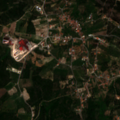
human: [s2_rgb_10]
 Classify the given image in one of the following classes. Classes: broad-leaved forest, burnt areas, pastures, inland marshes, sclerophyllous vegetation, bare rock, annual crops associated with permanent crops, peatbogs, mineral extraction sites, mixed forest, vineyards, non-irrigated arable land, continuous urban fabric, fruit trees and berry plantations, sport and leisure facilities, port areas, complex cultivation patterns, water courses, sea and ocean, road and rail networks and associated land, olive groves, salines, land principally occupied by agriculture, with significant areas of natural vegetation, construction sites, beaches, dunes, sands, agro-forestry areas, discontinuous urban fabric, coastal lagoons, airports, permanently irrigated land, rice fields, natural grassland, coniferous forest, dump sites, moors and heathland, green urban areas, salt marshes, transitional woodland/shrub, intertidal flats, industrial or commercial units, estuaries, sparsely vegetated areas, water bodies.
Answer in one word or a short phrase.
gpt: annual crops associated with permanent crops, land principally occupied by agriculture, with significant areas of natural vegetation, mixed forest